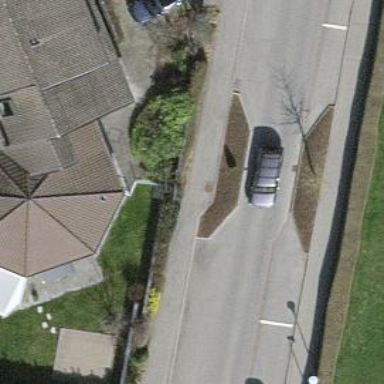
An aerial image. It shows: Residential road with asphalt surface and sidewalks on both sides. There is choker for traffic calming.